Field crop: tomato
Growth stage: 1
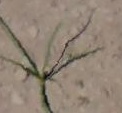
Species: portulaca